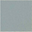
Piece: xx